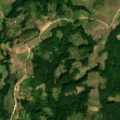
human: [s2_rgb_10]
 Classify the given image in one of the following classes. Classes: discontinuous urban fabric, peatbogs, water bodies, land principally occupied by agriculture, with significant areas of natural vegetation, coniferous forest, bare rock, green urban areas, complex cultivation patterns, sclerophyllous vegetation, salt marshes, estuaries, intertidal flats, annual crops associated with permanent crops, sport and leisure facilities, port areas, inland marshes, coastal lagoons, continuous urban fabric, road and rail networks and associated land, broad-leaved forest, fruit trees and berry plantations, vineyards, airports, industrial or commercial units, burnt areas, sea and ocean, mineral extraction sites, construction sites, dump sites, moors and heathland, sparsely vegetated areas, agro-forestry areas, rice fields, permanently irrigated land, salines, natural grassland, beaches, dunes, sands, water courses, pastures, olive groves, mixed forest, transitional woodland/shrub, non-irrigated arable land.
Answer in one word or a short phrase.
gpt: pastures, complex cultivation patterns, land principally occupied by agriculture, with significant areas of natural vegetation, broad-leaved forest, transitional woodland/shrub